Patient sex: F
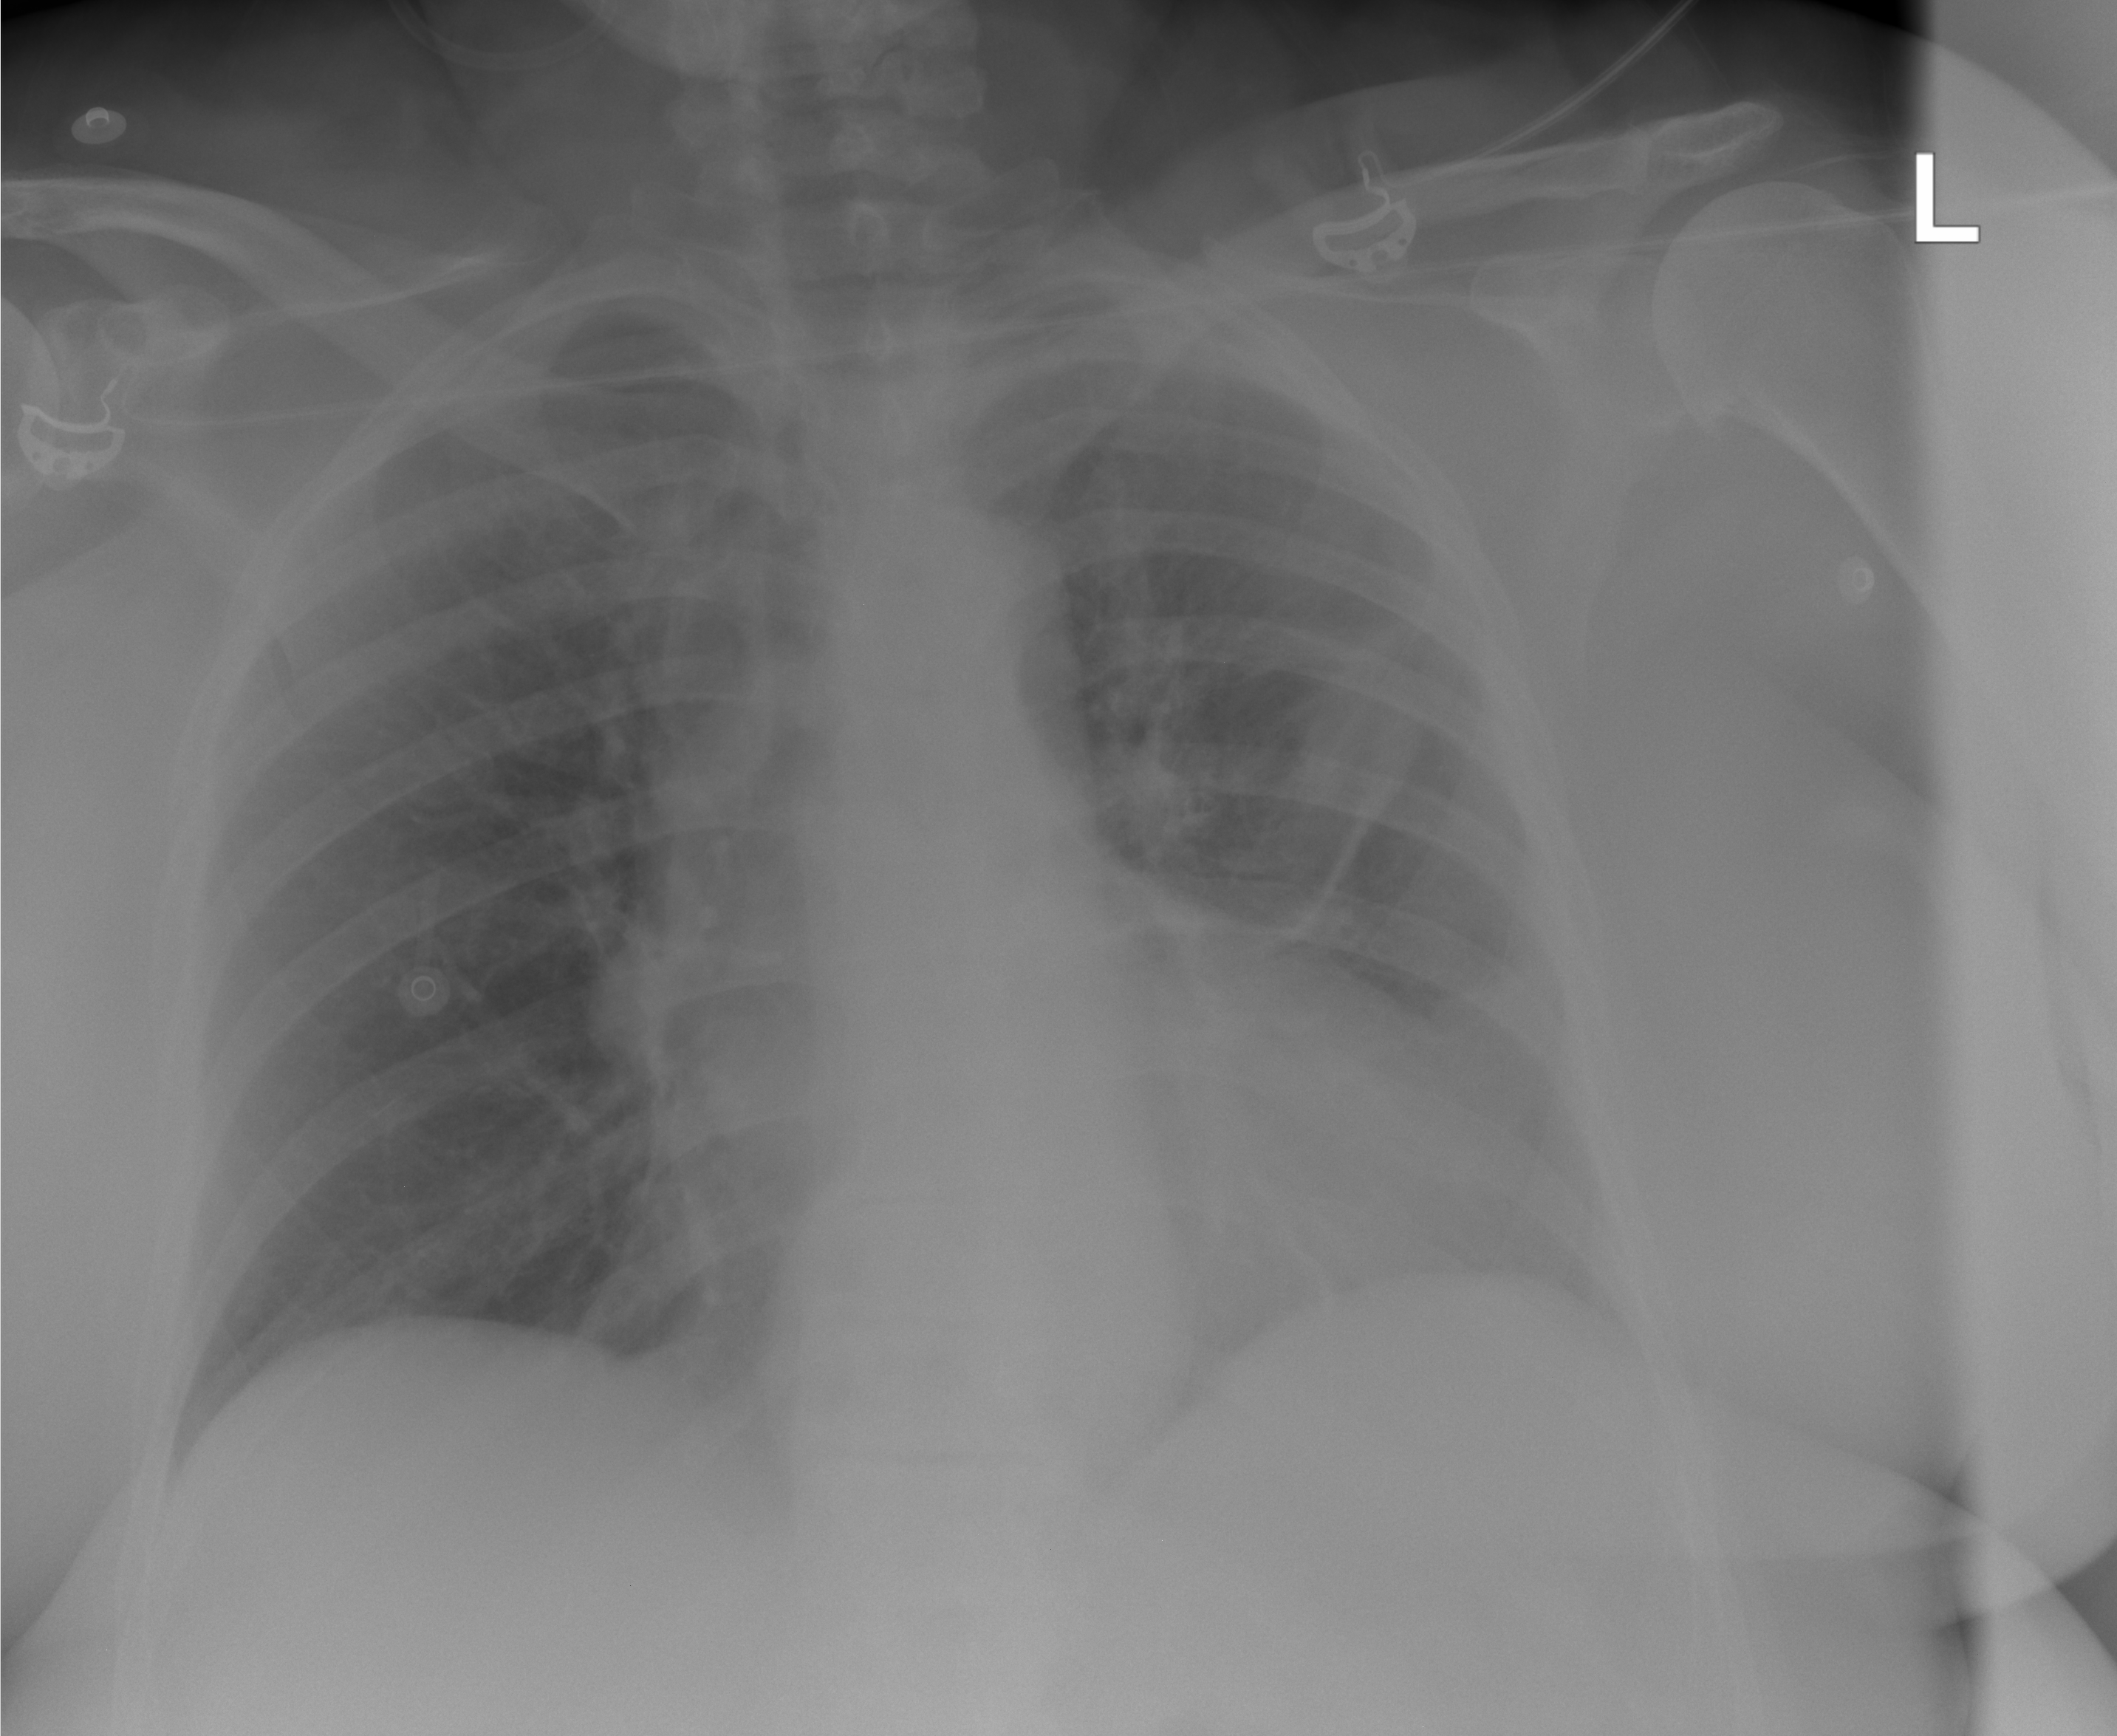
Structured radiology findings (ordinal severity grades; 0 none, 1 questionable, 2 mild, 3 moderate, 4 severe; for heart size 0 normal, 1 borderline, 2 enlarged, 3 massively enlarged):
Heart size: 0
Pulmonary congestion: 0
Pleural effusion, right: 0
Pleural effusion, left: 0
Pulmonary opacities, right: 0
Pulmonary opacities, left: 2
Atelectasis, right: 0
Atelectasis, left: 2